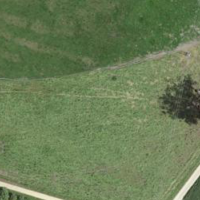
EUNIS habitat code: 23
Species observed at this site:
Lanius collurio
Hippophae rhamnoides